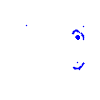
Particle: electron